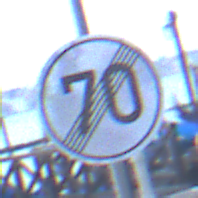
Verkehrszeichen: EndeGeschwindigkeit70
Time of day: Dawn
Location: Outdoor (Urban)
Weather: Clear
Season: NotSpecified
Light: Natural